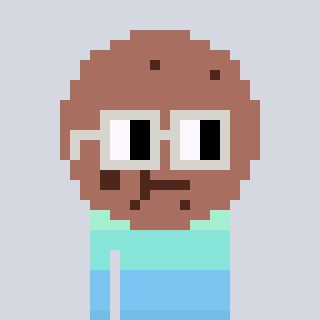
a pixel art character with square light gray glasses, a cookie-shaped head and a darkpink-colored body on a cool background